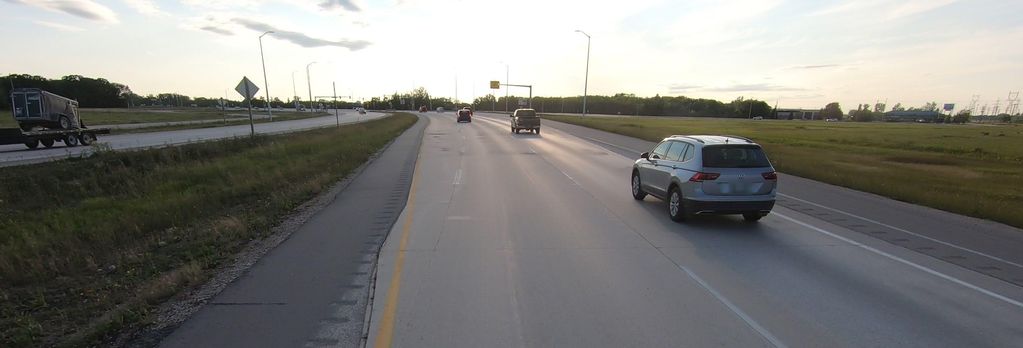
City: winnipeg